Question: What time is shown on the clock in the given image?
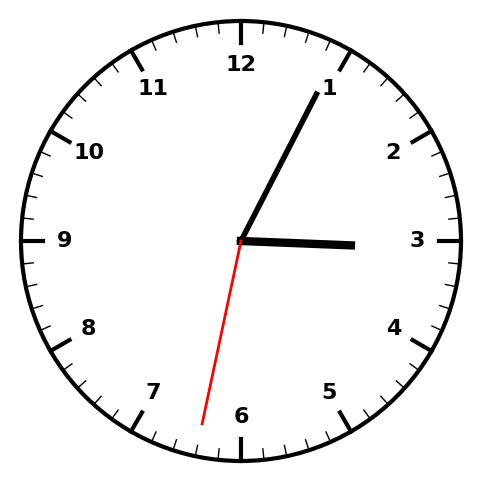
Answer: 03:04:32